Interaction volume radius: 5 \u00c5
Interaction volume height: 30 \u00c5
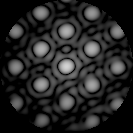
Disorder parameter: 0.1126